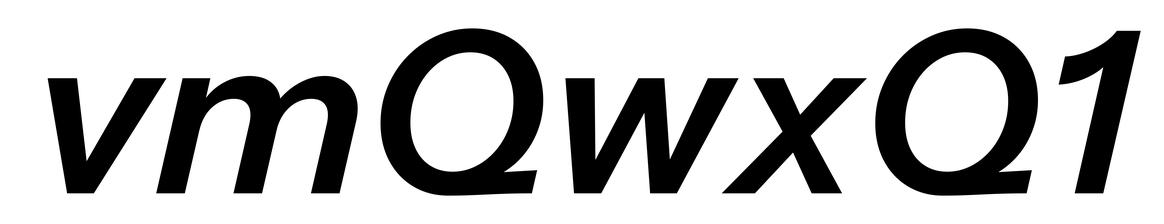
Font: InstrumentSans-Italic_SemiBold_Italic